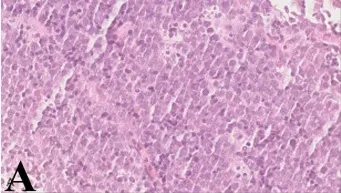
Diffuse large B-cell lymphoma and classical Hodgkin's lymphoma diagnosis on lymph node biopsy. Large lymphoid cells with basophil cytoplasm, ovalar nuclei, and one or more nucleoli; small lymphocytes with a round nucleus were visible among the more numerous large cells (A, hematoxylin and eosin). Original magnification x40.
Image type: pathology (h&e)